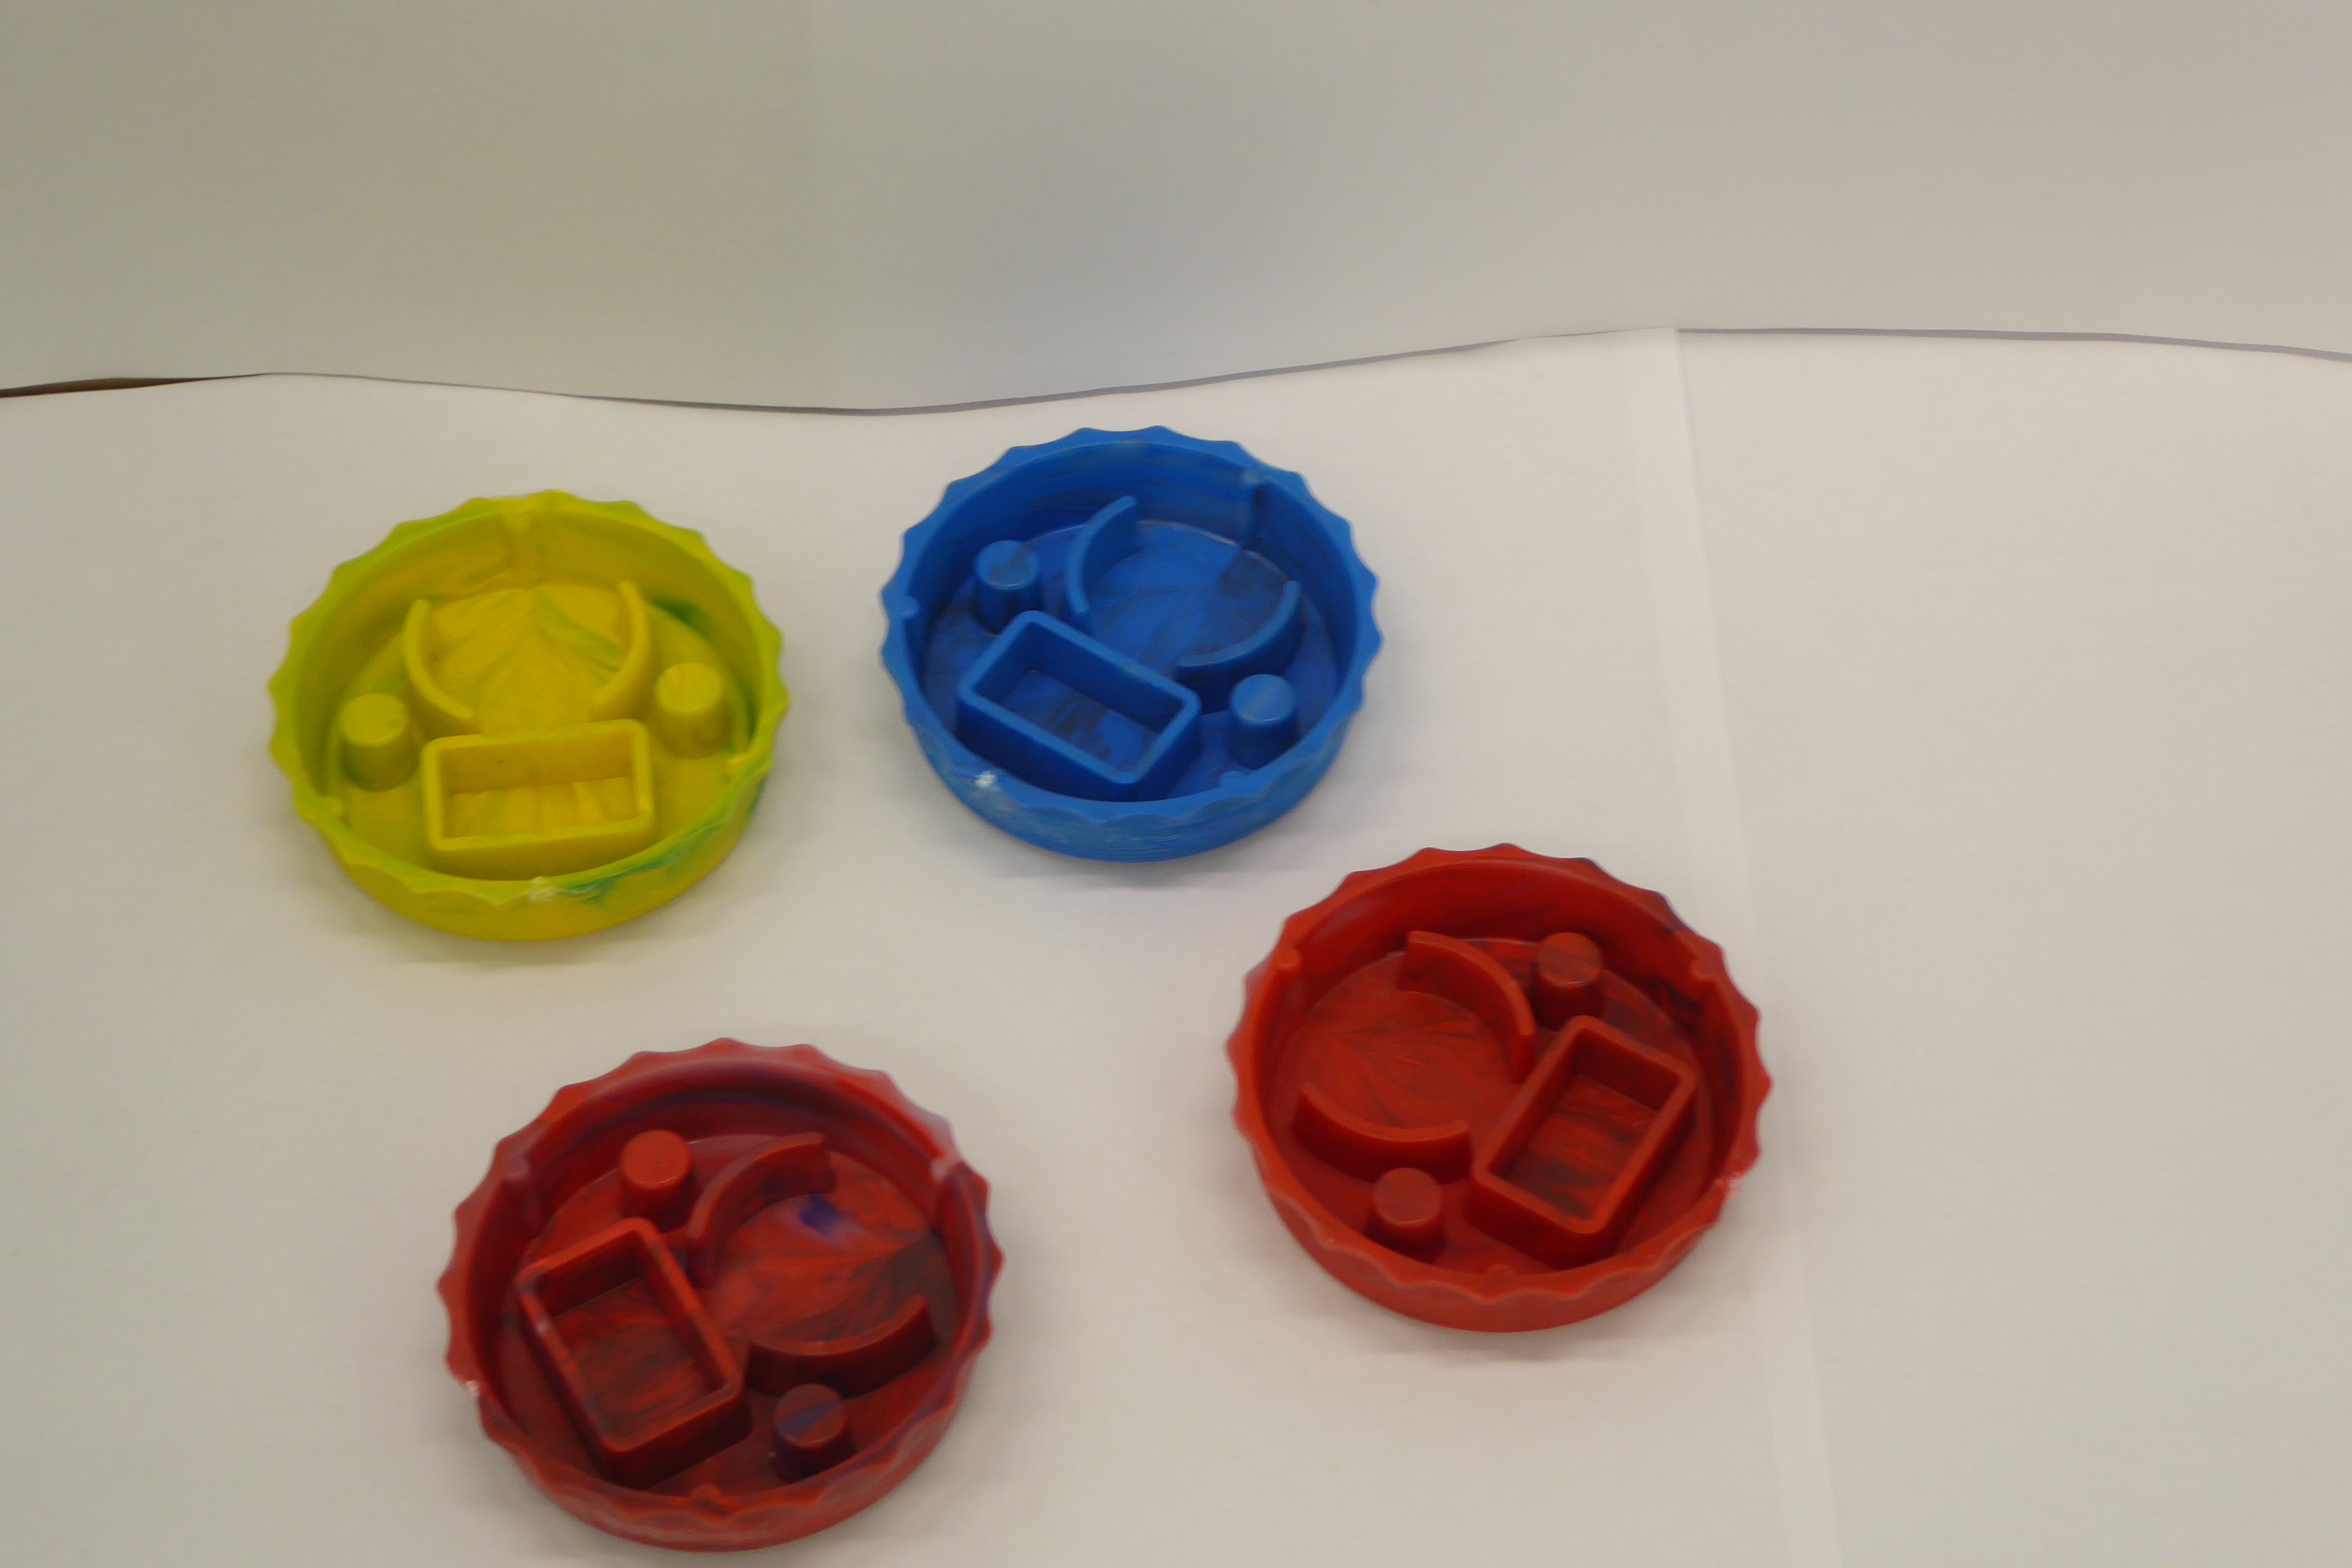
Label: Bottle Opener - Cover